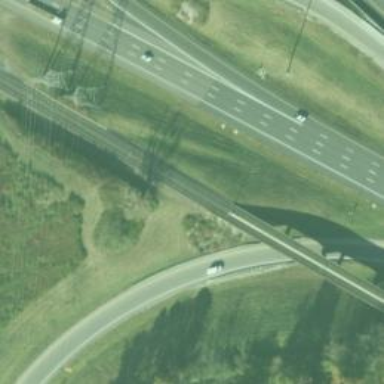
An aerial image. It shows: Light rail bridge with electrified contact line.